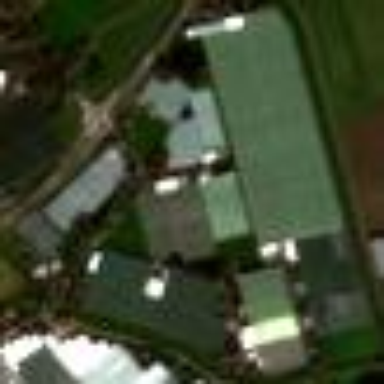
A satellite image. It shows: Greenhouses used for horticulture.